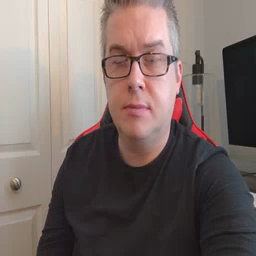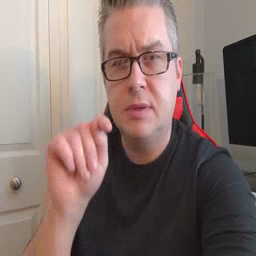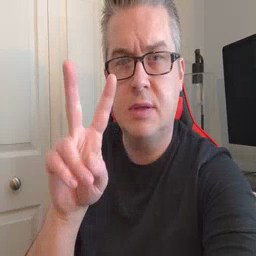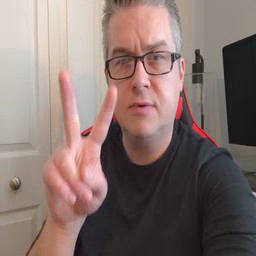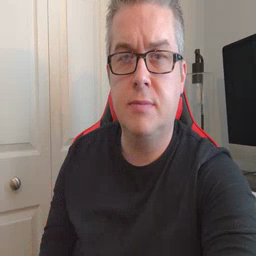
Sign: TV